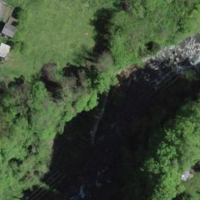
EUNIS habitat code: 44
Species observed at this site:
Buteo buteo
Cinclus cinclus